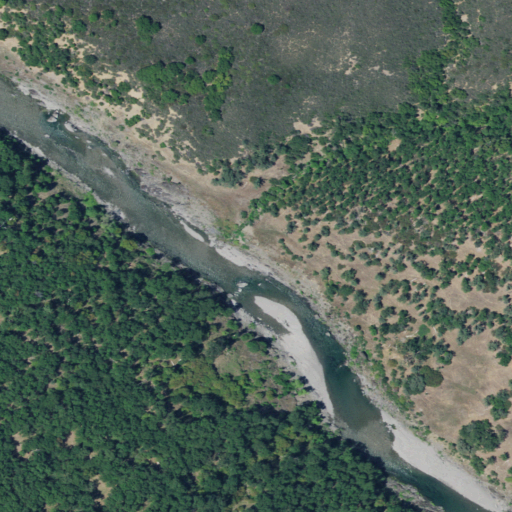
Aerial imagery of valley in California named Doe Canyon containing shrub, deciduous forest, evergreen forest, mixed forest, open water, and grassland